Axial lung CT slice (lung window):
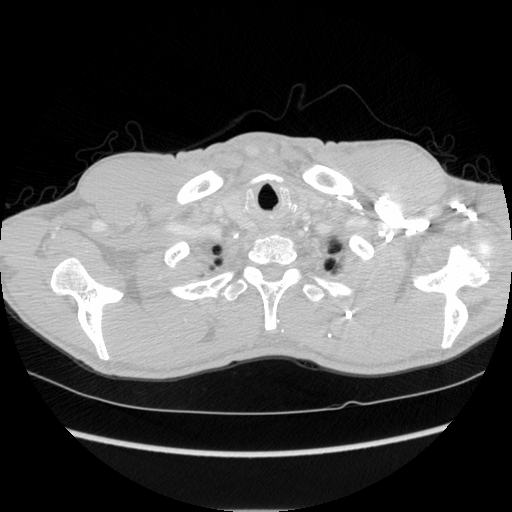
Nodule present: no